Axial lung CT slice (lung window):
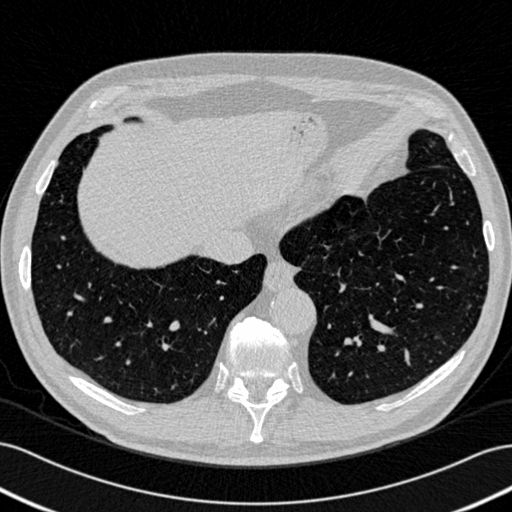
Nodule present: no